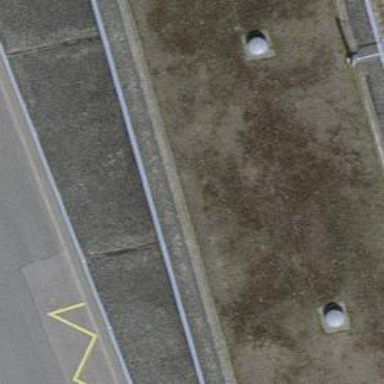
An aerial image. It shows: Footway tunnel passing through building.